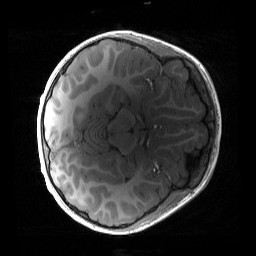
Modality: T1w
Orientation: axial
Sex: male
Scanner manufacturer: siemens
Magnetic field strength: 3 T
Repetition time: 1.9 s
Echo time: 0.00243 s